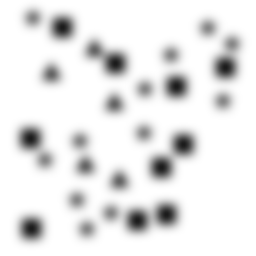
Squares: 10
Triangles: 5
Stars: 12
Total shapes: 27